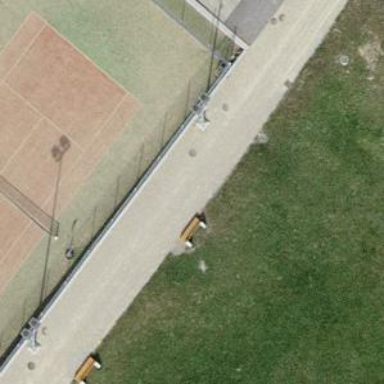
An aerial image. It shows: Bench for seating.